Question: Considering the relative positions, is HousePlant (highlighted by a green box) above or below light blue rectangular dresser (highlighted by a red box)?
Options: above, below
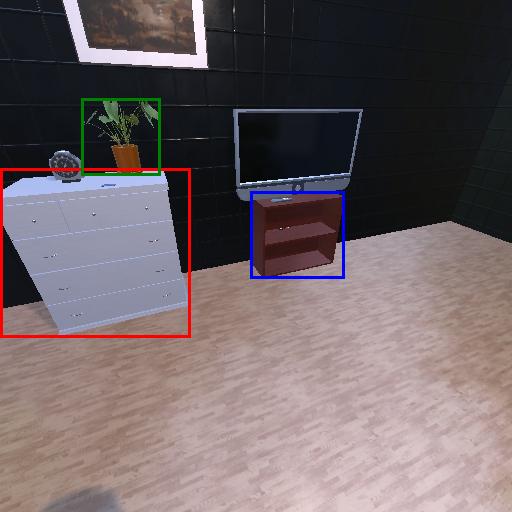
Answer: above